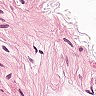
Metastatic tissue present: no